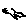
Label: bird